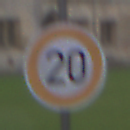
Verkehrszeichen: Geschwindigkeit20
Umgebung: Outdoor, Urban
Tageszeit: Midday
Wetter: Overcast
Licht: Natural
Jahreszeit: NotSpecified
Kontrast: LowContrast